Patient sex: M
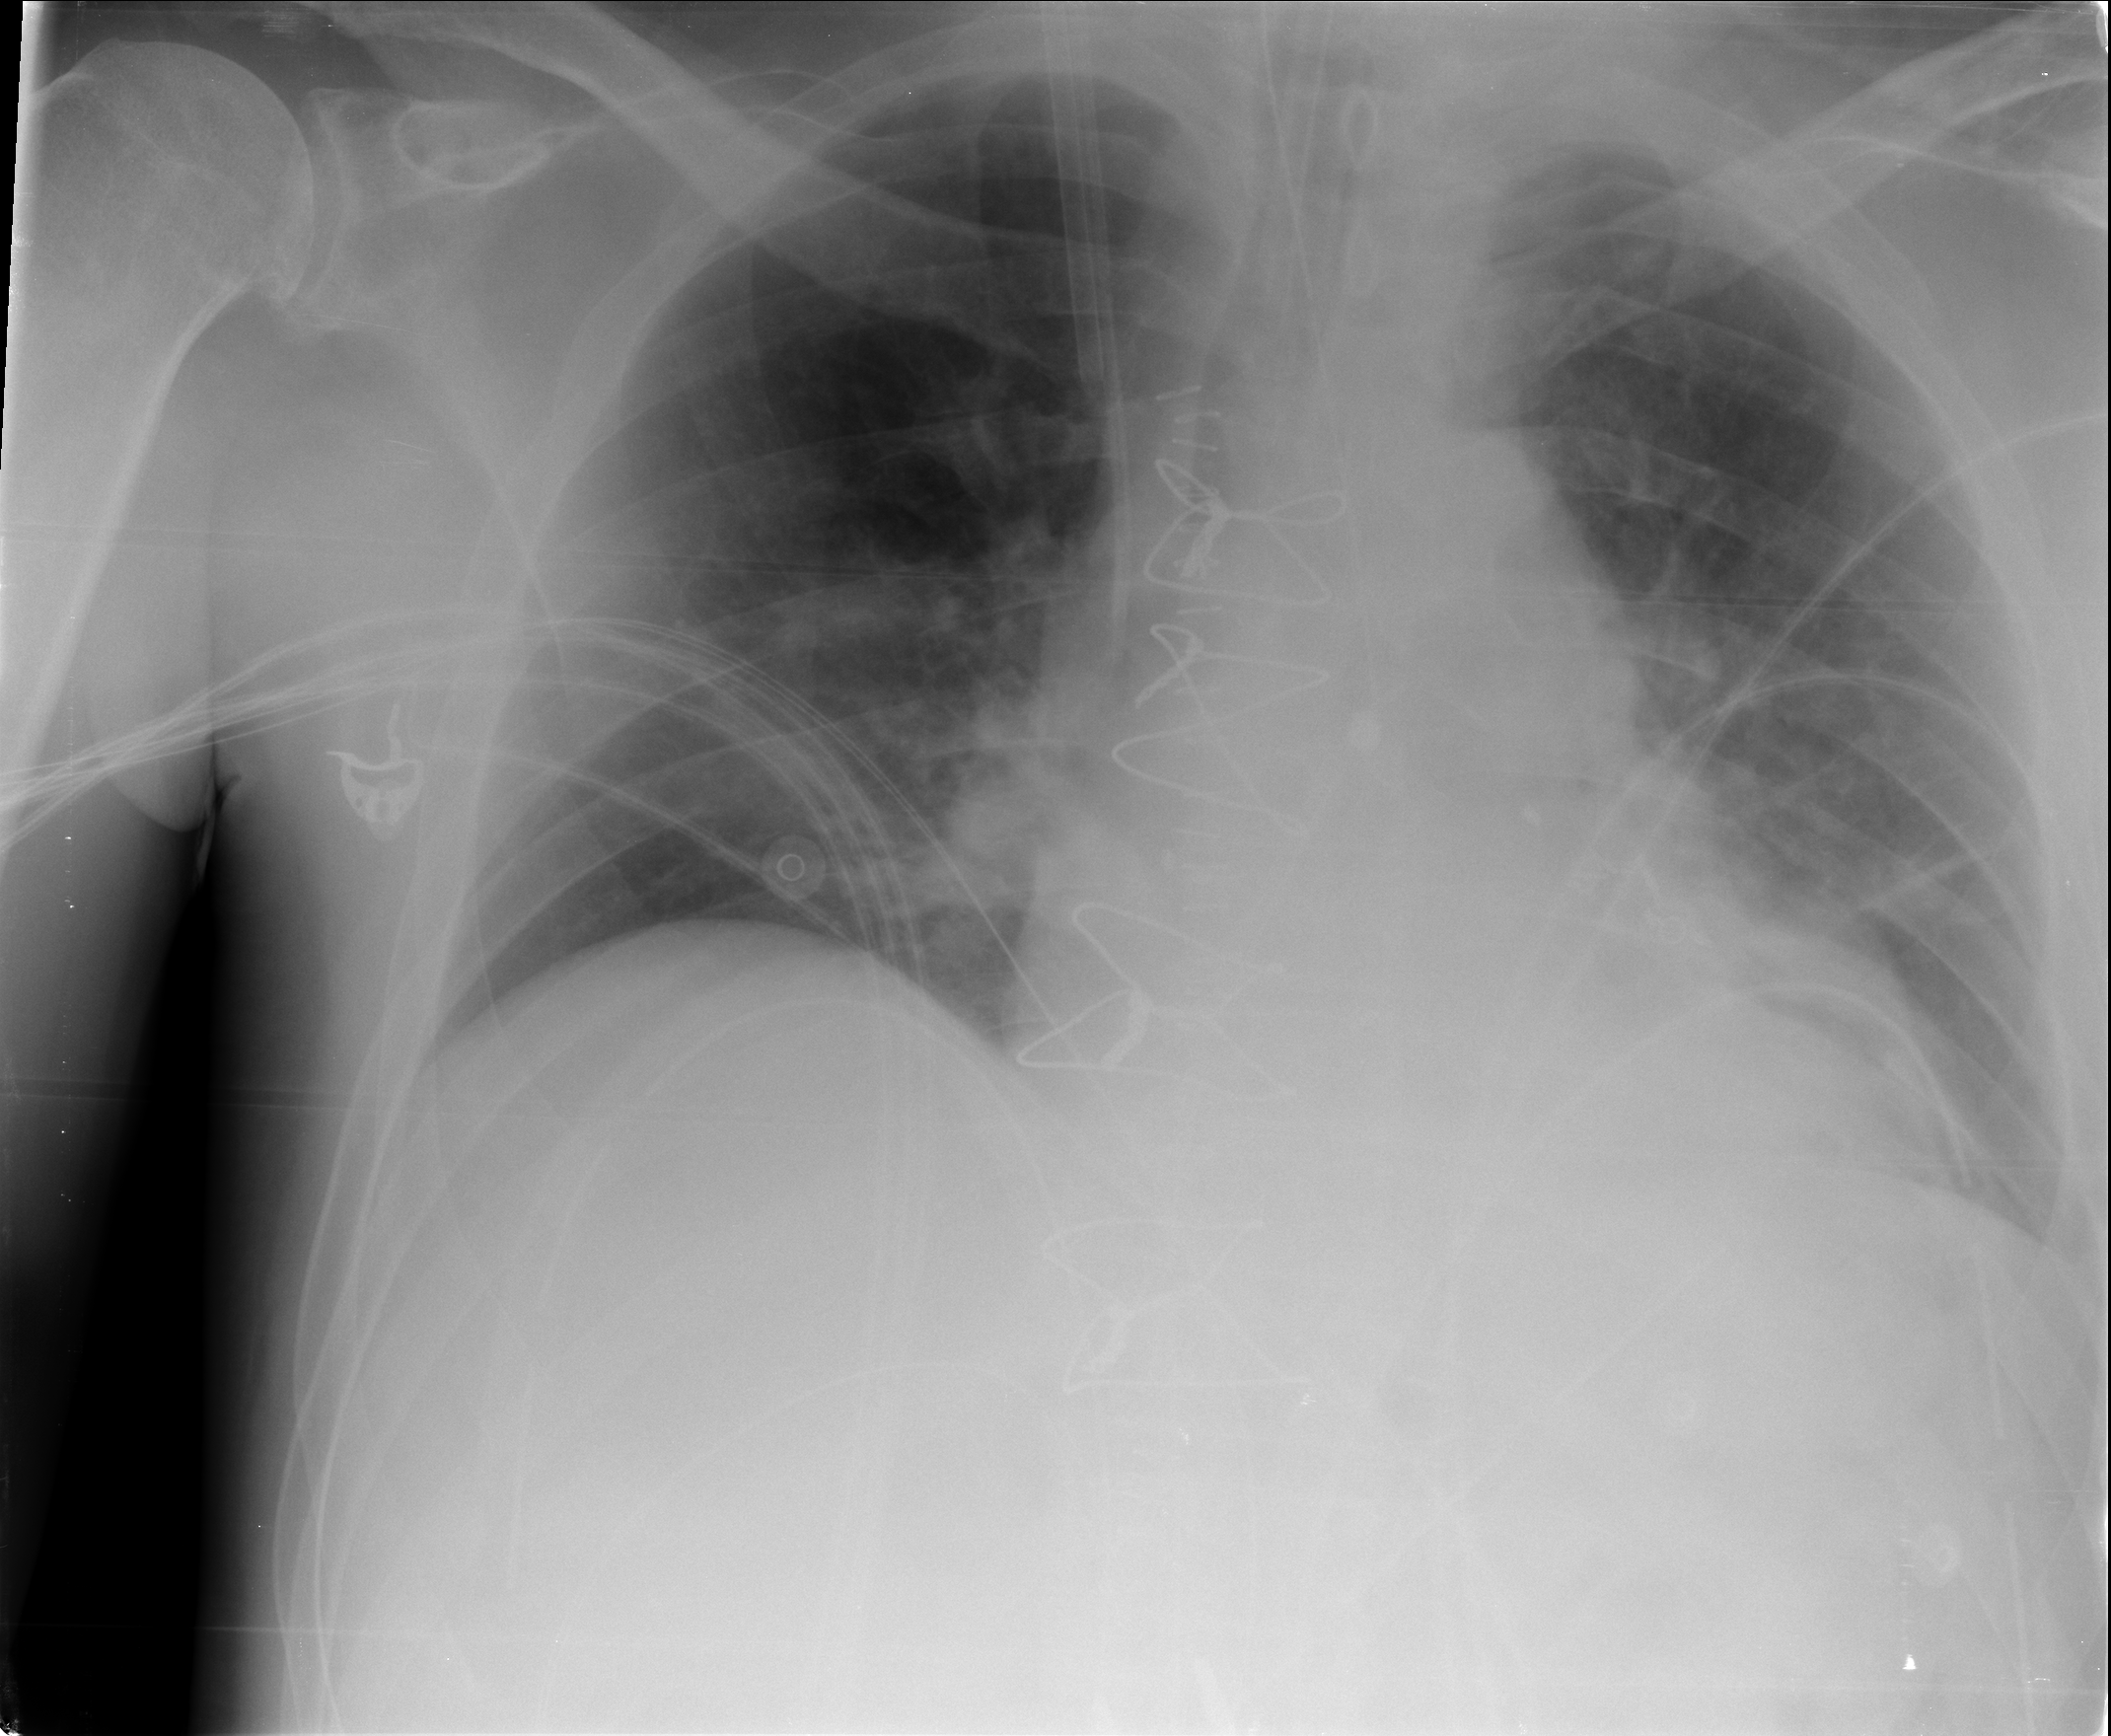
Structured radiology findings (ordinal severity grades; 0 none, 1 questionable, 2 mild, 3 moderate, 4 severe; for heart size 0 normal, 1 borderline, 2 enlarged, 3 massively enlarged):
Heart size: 2
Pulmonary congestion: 2
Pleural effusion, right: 0
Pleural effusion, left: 1
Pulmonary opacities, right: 1
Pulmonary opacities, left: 1
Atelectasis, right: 1
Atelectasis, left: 2